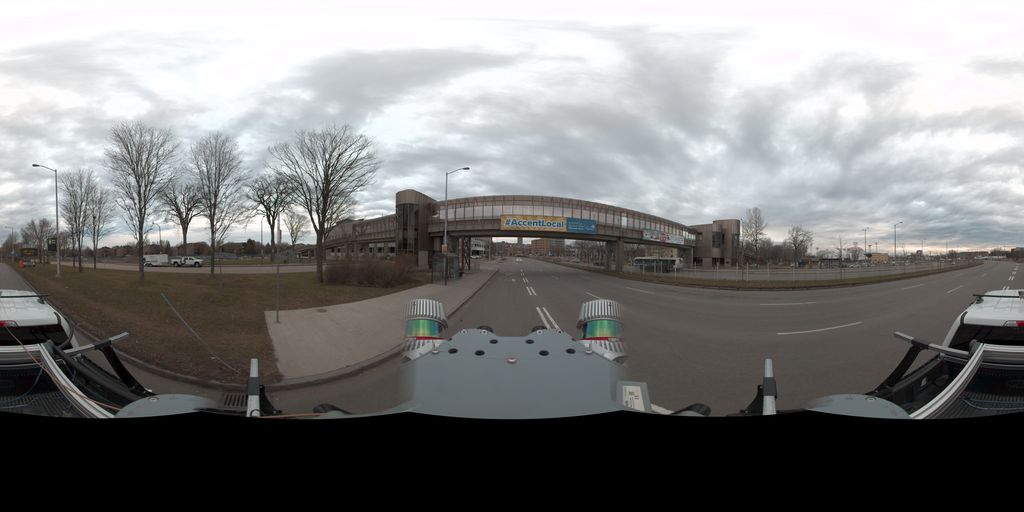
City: quebec_city